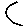
Label: moon